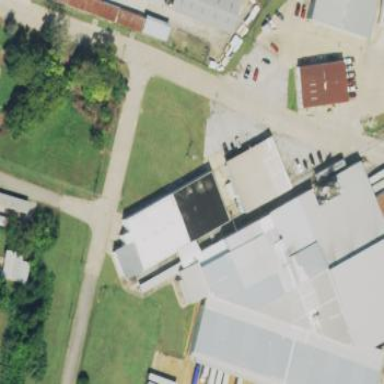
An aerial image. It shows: Industrial building.